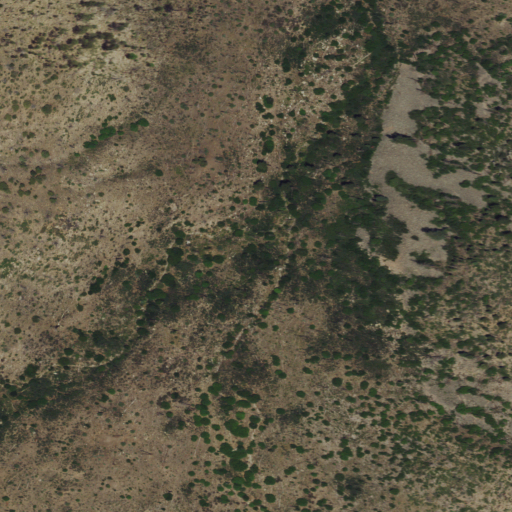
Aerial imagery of valley in New Mexico named Seven Cabins Canyon containing shrub and evergreen forest